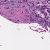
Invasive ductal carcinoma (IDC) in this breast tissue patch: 0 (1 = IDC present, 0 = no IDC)